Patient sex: M
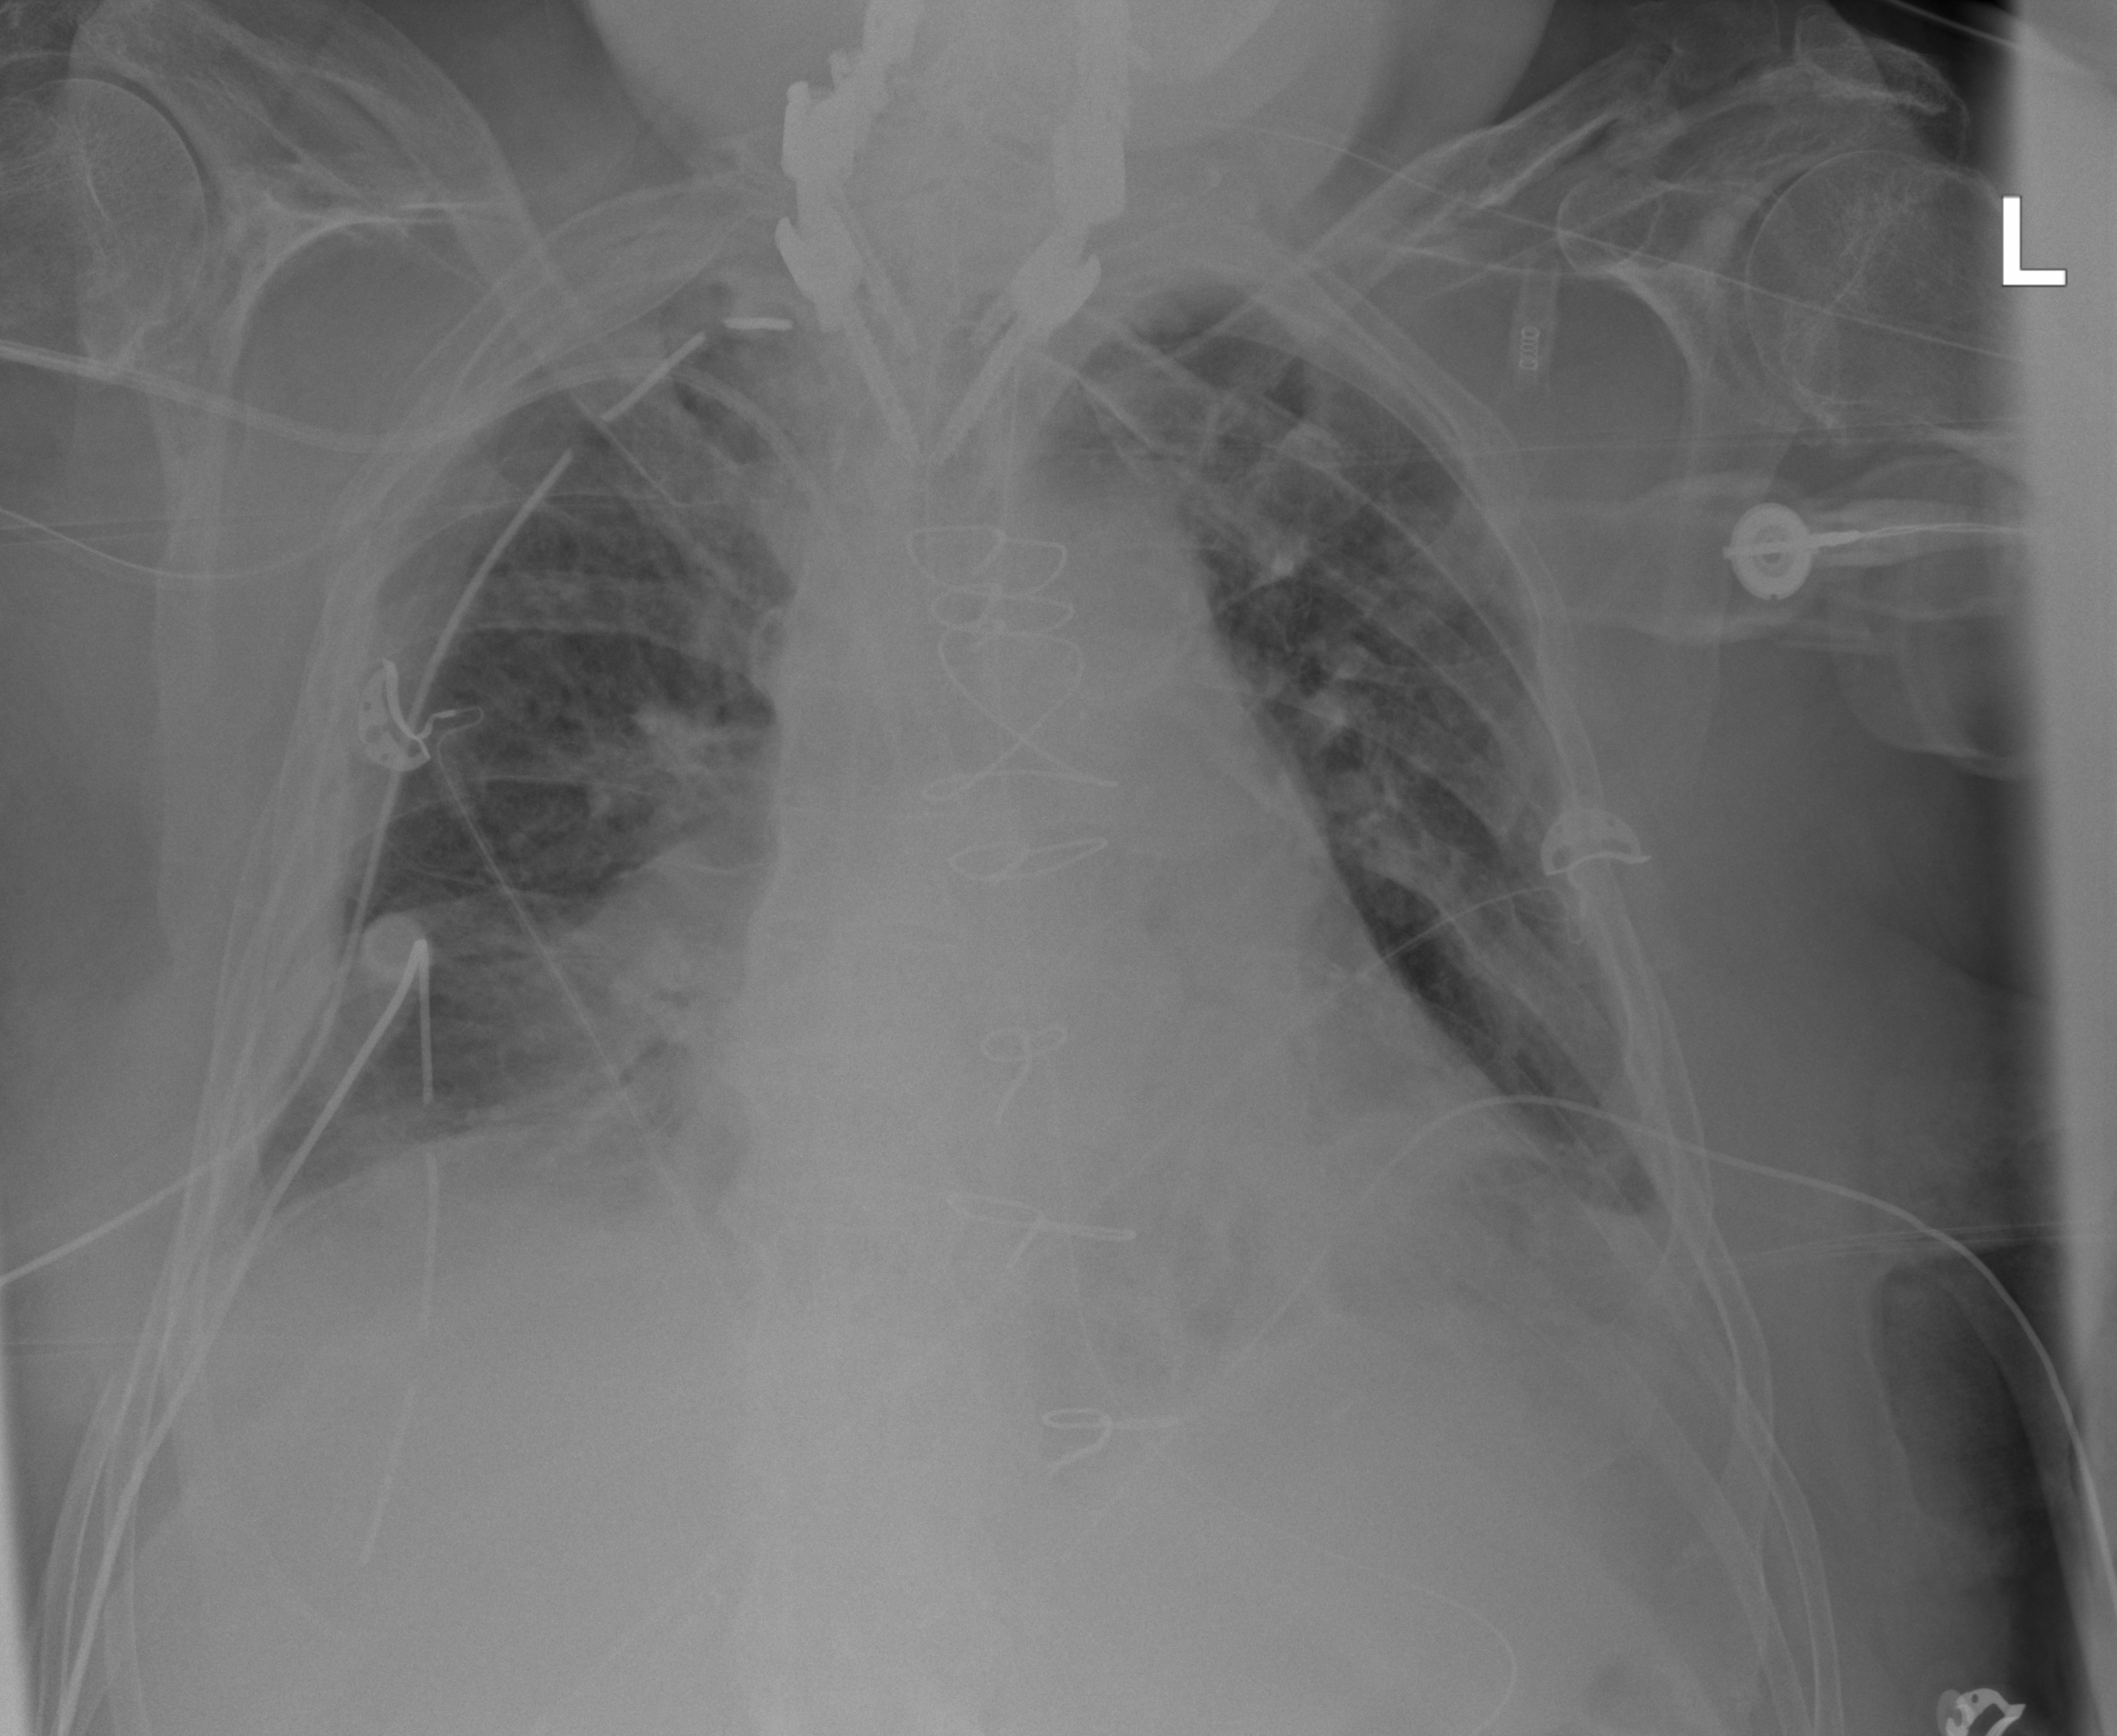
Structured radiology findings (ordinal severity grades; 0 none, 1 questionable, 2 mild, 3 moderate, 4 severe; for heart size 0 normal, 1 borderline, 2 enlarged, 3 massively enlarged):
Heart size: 1
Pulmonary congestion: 2
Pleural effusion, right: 3
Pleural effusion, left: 2
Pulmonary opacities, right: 2
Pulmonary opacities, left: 2
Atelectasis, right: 2
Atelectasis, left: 1